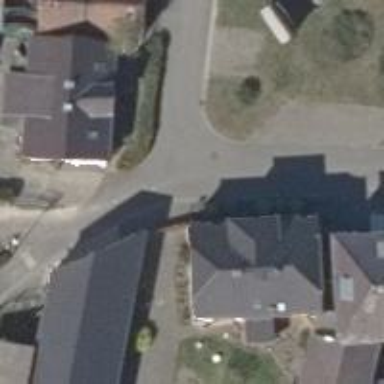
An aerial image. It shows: Residential road with asphalt surface.